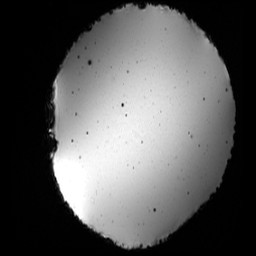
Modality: SWI
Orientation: axial
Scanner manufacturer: siemens
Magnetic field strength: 3 T
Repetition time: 0.03 s
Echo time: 0.02 s